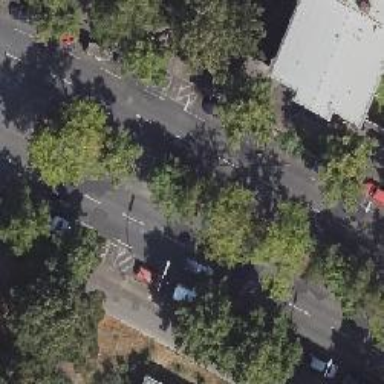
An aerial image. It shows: Unmarked footway crossing with traffic island.